Interaction volume radius: 5 \u00c5
Interaction volume height: 30 \u00c5
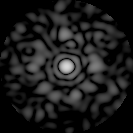
Disorder parameter: 0.8626